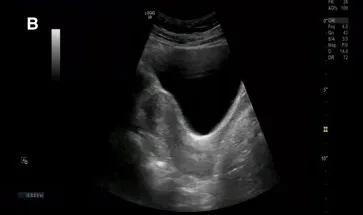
(B) Ultrasound image of normal uterus 6 months after surgery.
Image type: radiology (ultrasound)